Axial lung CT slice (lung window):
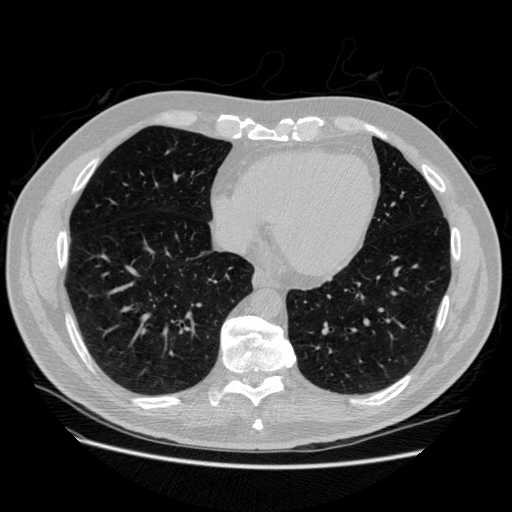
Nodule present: no